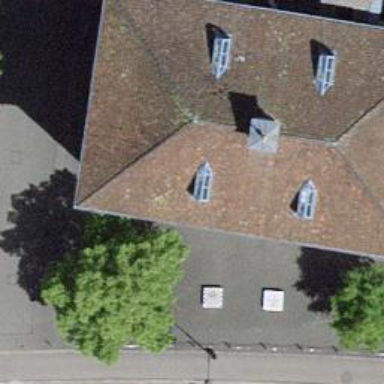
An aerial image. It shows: School building.